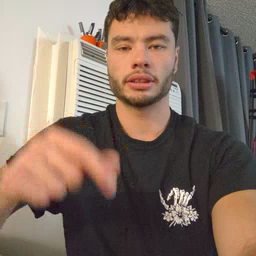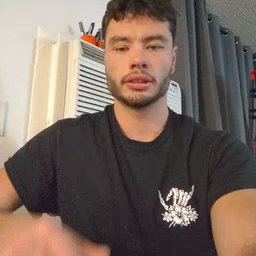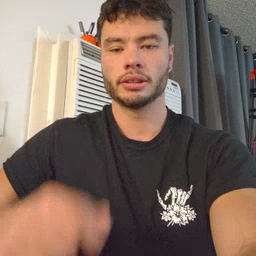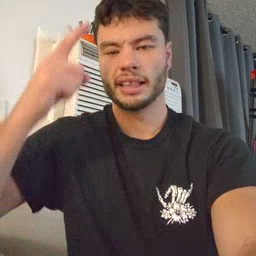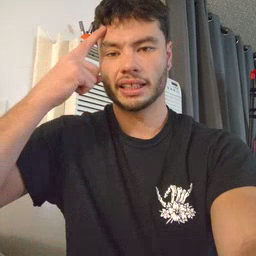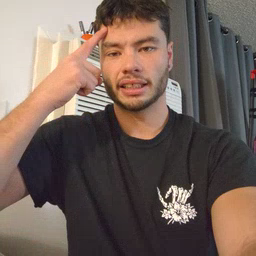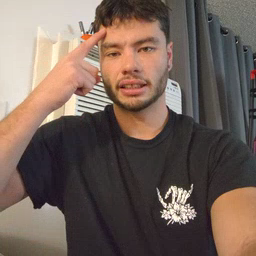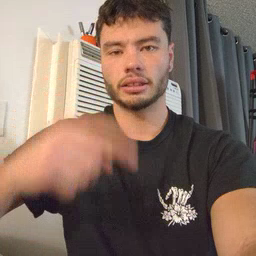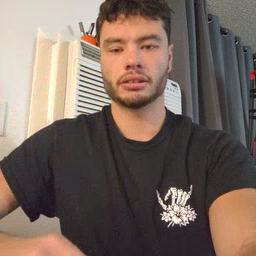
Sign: think